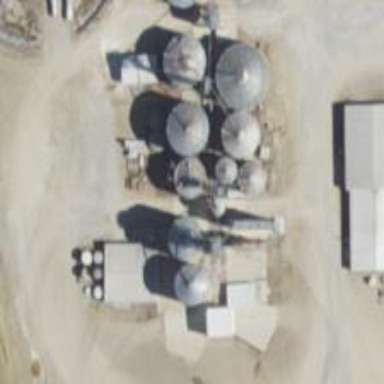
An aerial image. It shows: Silo.